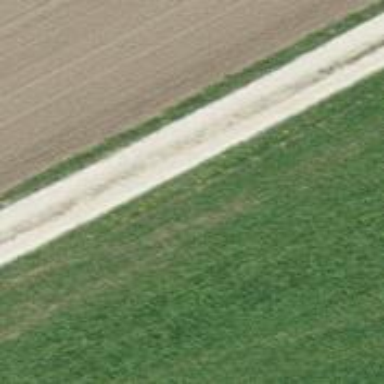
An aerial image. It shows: Gravel track with Grade 3 quality.